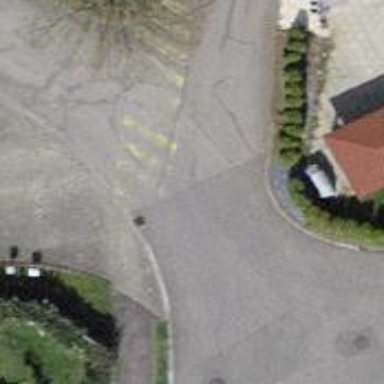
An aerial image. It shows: Uncontrolled zebra crossing with notable zebra markings.